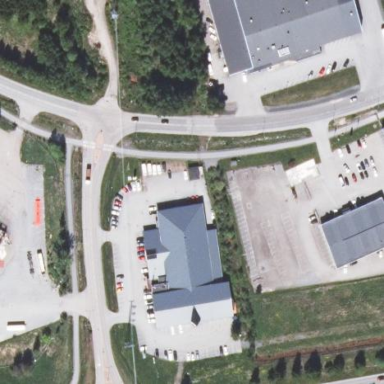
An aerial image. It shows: Car shop building.